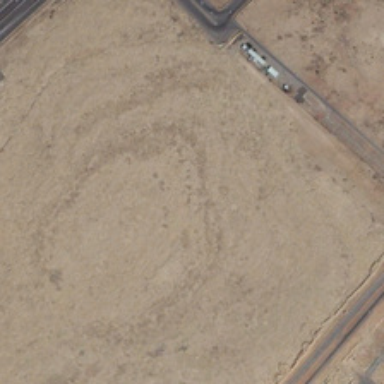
The rectangular bareland is surrounded by three roads .